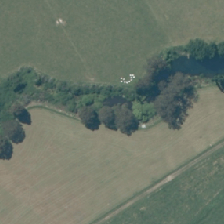
Land cover: deciduous_hardwood